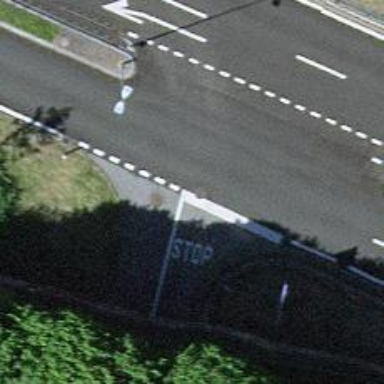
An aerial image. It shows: Stop road.